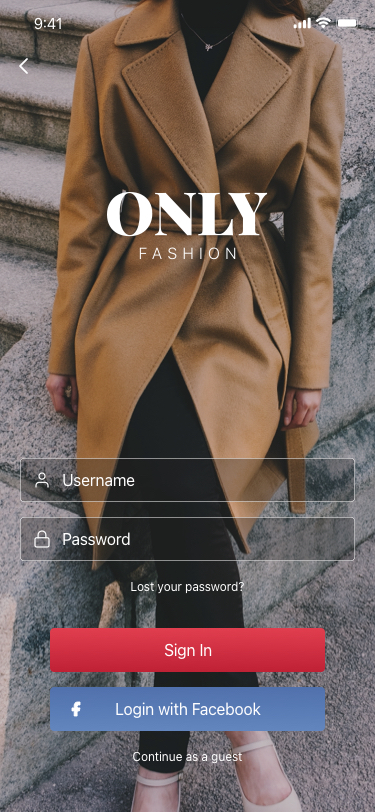
Text in this UI design:
Continue as a guest
Lost your password?